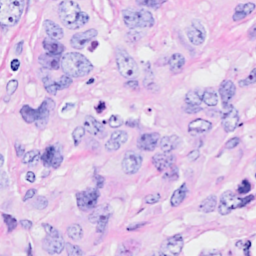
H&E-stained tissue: Breast